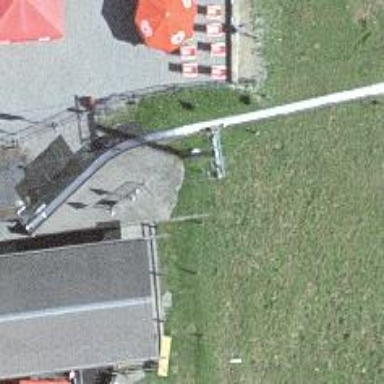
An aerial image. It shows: Miniature railway attraction featuring summer toboggan. It's toboggan sport attraction.